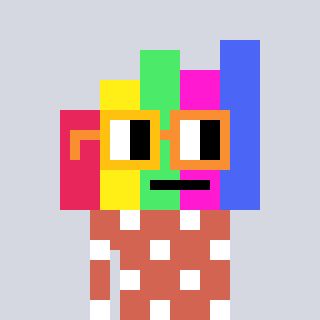
a pixel art character with square yellow and orange glasses, a bar chart-shaped head and a peachy-colored body on a cool background